Field crop: maize
Growth stage: 2
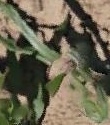
Species: maize